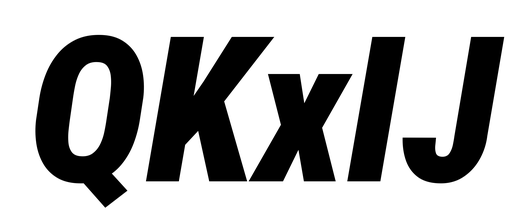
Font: Roboto-Italic_Condensed_Black_Italic